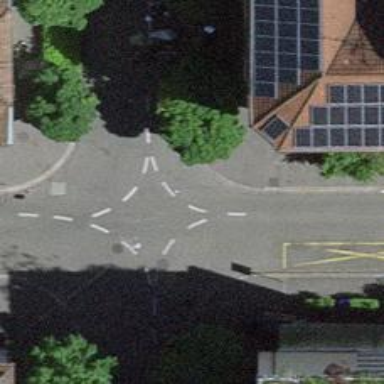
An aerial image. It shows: Unmarked road crossing.